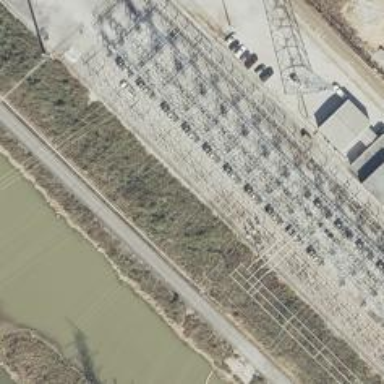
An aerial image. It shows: Switch used for power control.